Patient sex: M
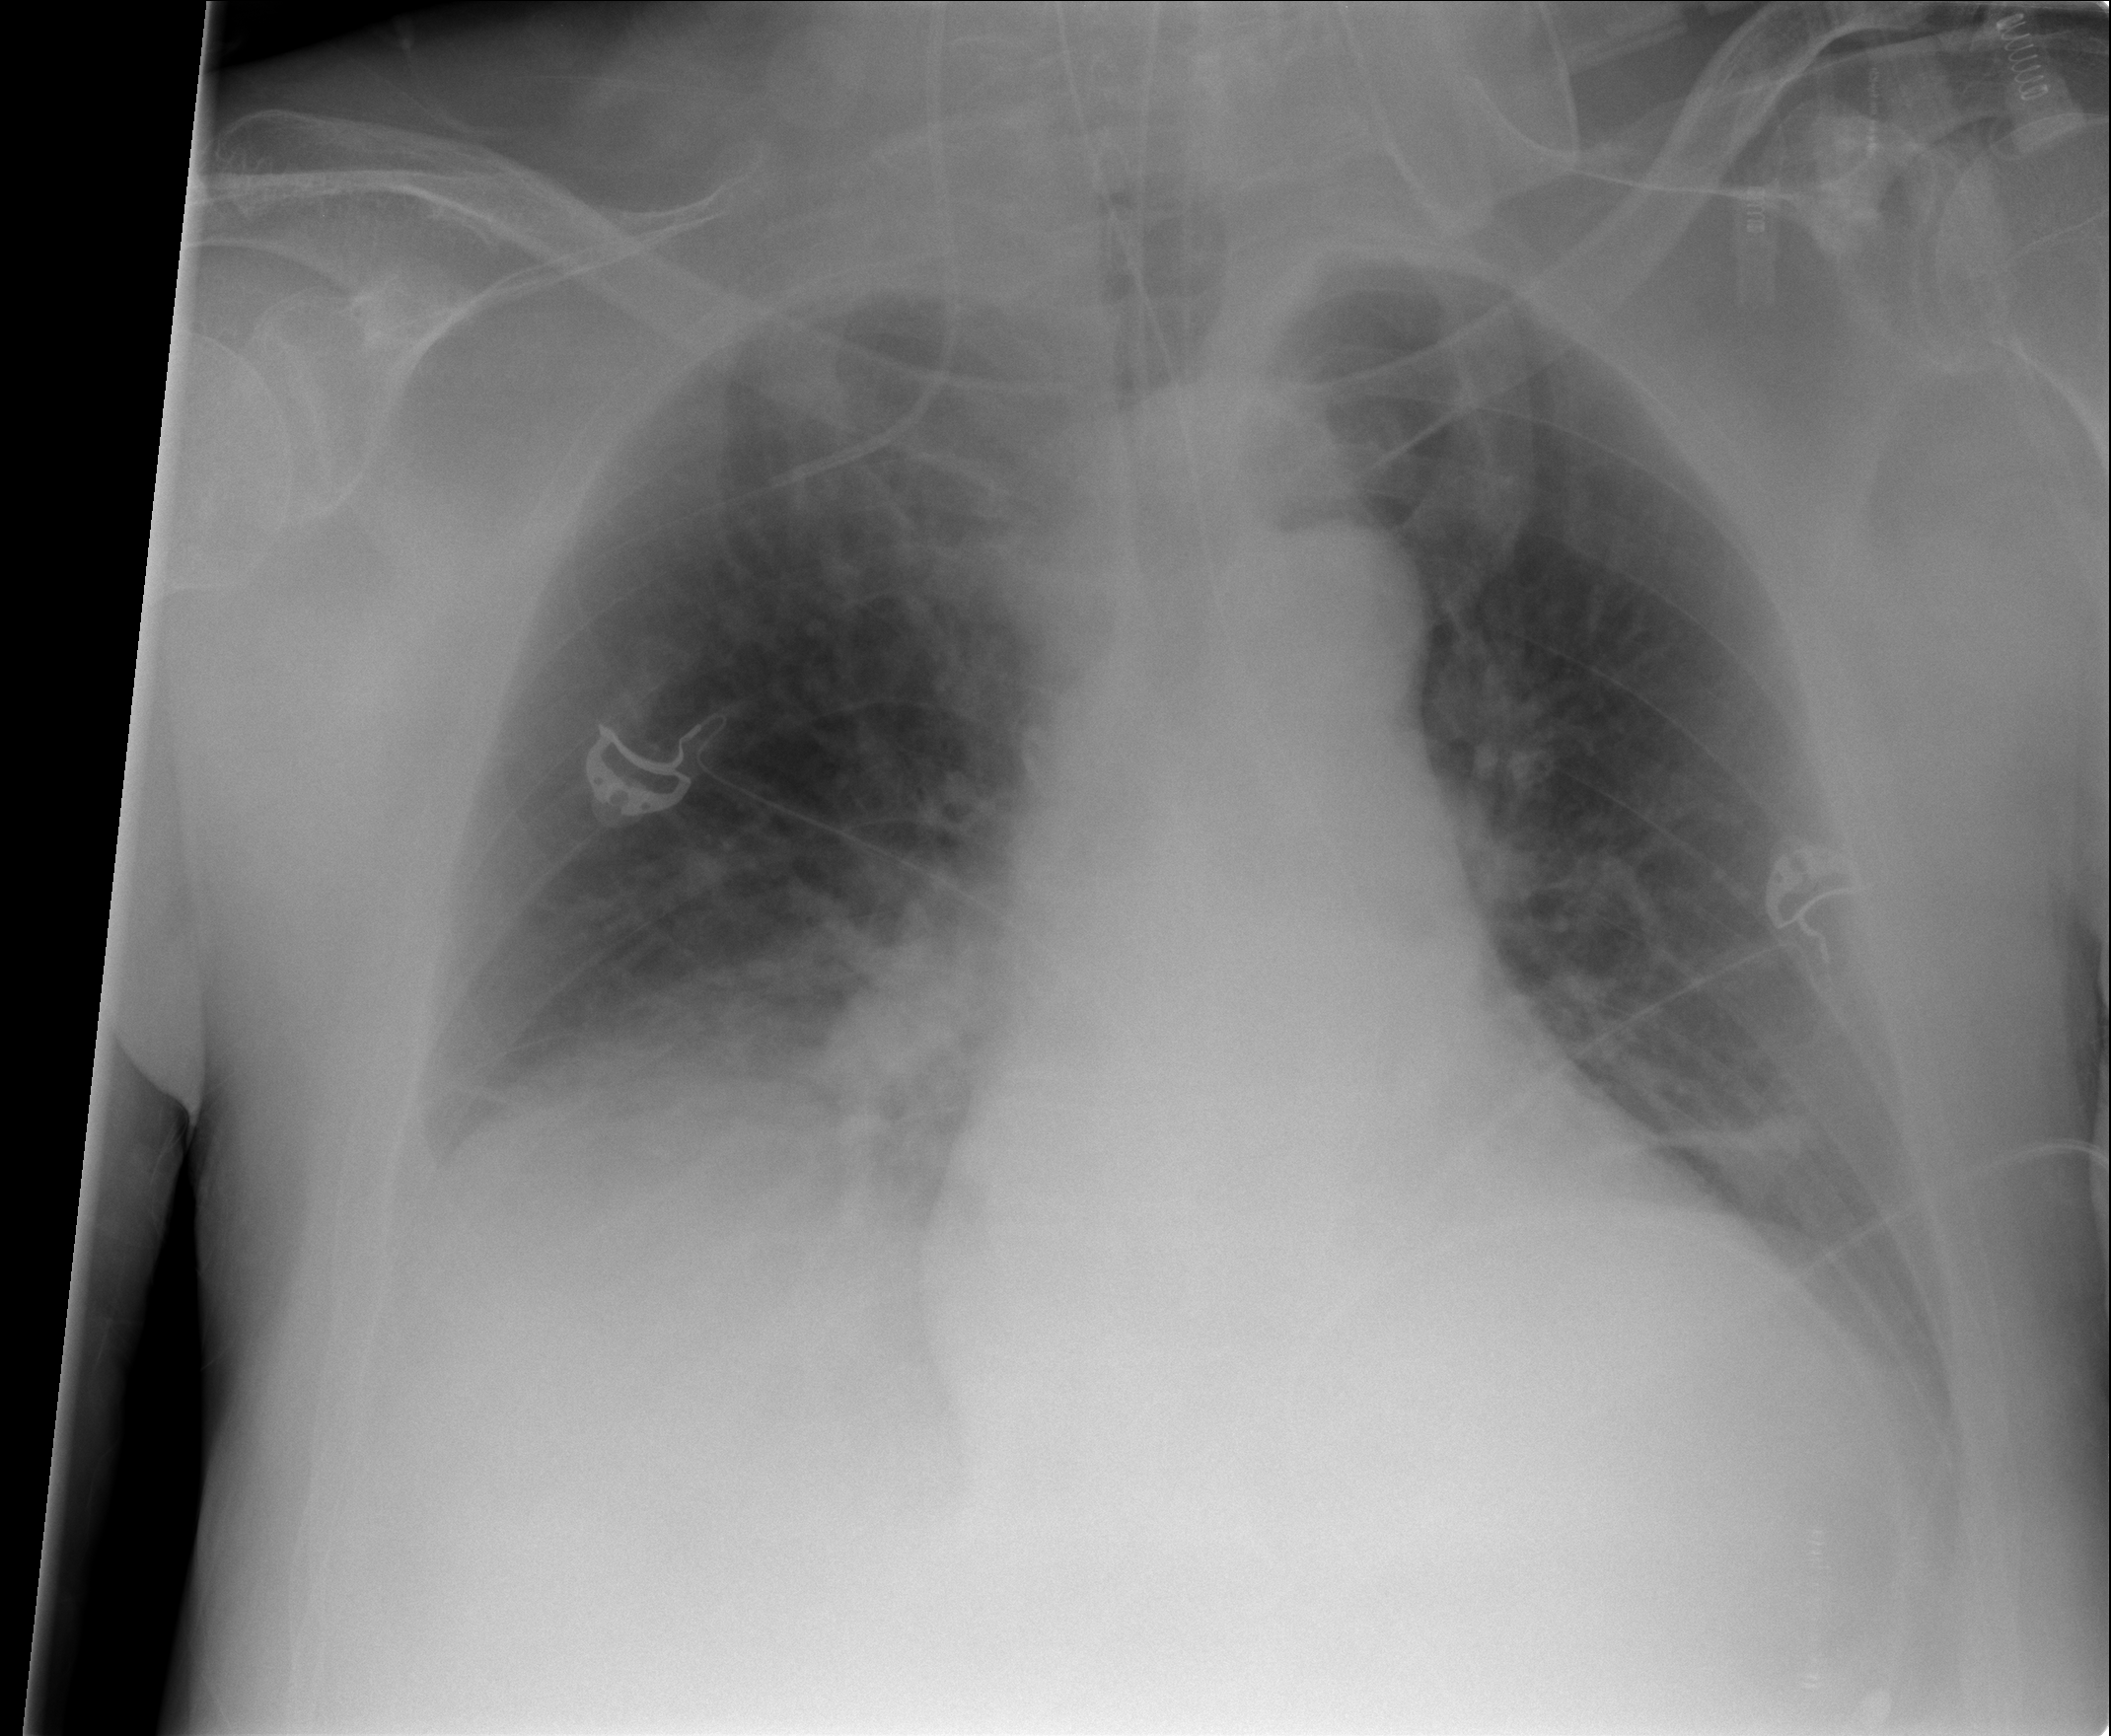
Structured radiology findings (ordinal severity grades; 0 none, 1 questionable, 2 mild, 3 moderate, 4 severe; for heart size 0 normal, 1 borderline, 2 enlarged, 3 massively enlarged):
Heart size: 2
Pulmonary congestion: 3
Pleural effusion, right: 1
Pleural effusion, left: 0
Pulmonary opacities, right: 0
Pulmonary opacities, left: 0
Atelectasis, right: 0
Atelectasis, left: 0